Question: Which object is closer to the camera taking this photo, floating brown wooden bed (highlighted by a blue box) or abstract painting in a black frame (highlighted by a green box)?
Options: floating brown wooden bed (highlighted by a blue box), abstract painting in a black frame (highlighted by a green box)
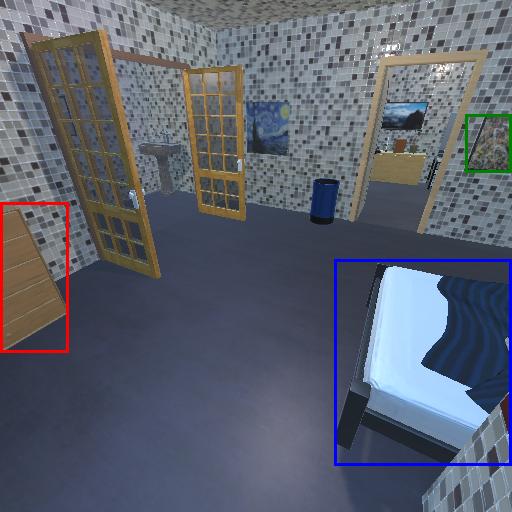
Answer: floating brown wooden bed (highlighted by a blue box)